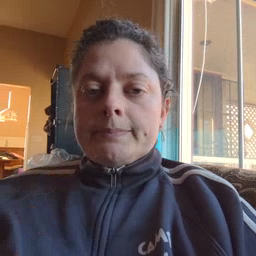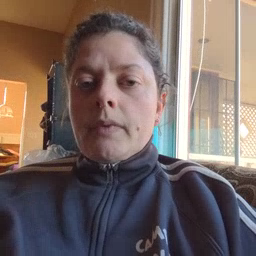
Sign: tongue